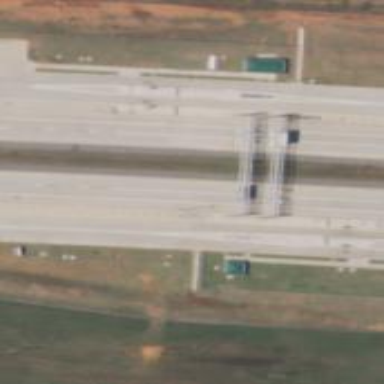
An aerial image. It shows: Toll gantry on the road.